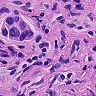
Metastatic tissue present: yes